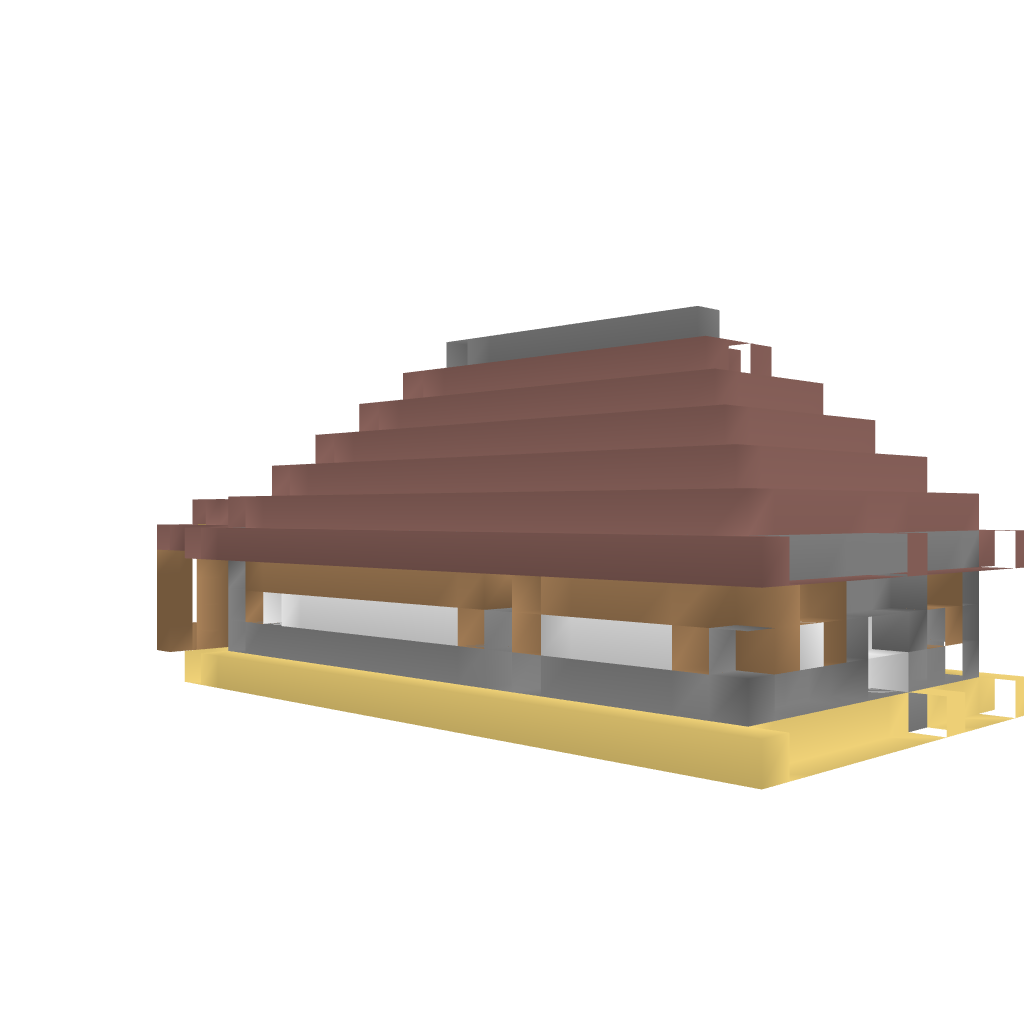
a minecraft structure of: Beach House with Carmine good quality